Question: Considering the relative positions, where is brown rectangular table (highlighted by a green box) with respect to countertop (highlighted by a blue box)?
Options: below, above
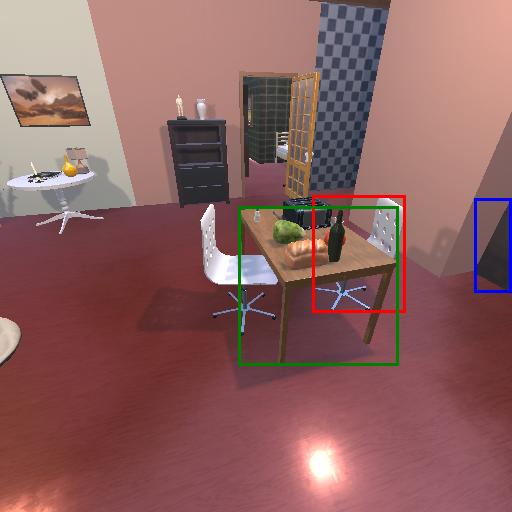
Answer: below